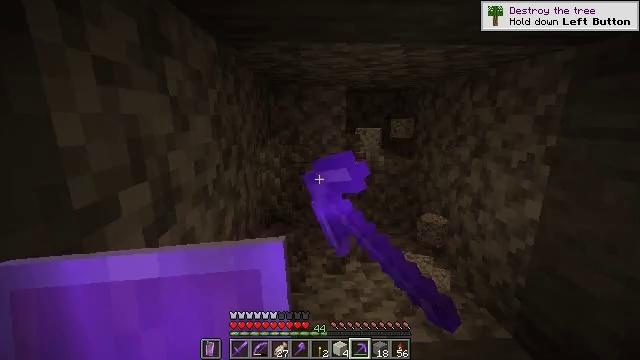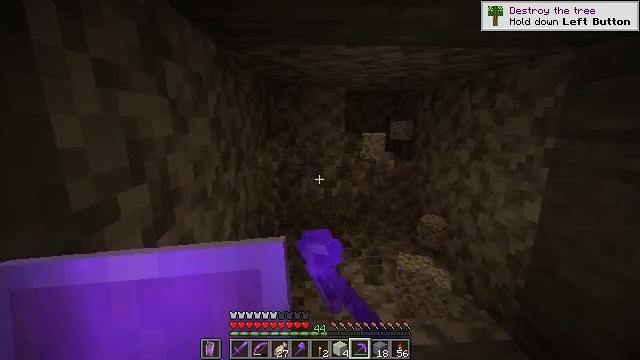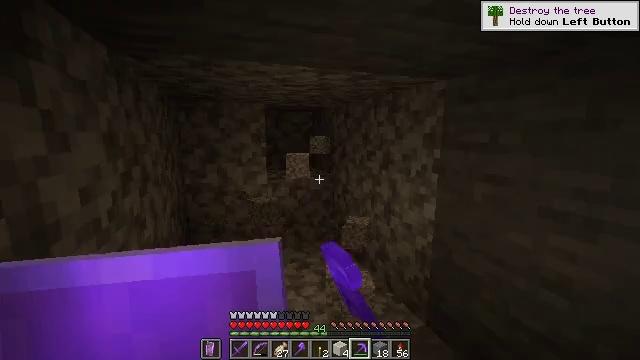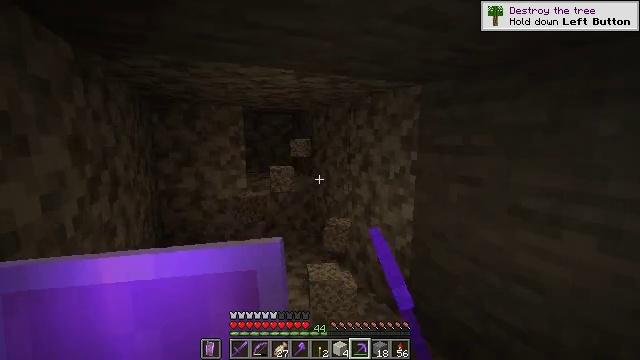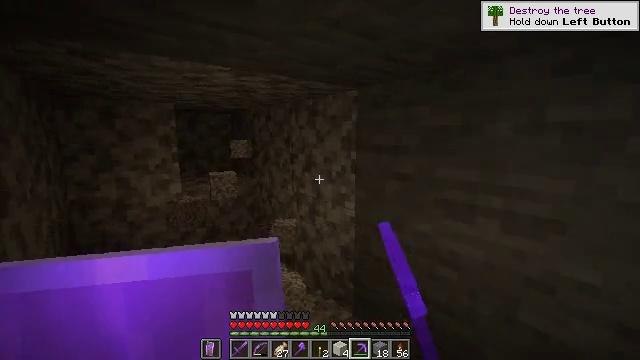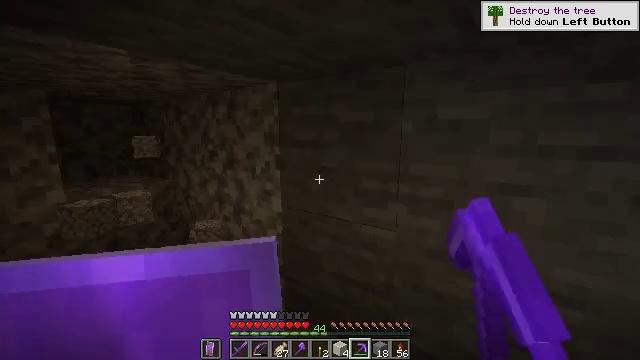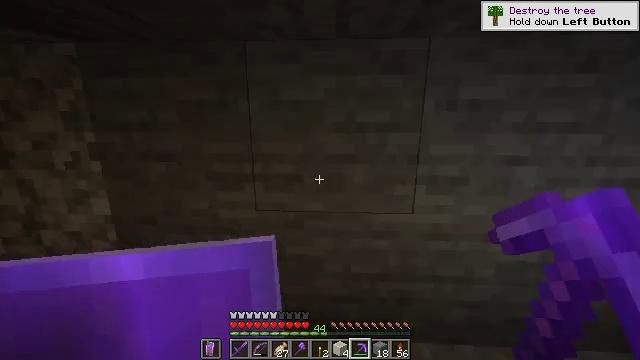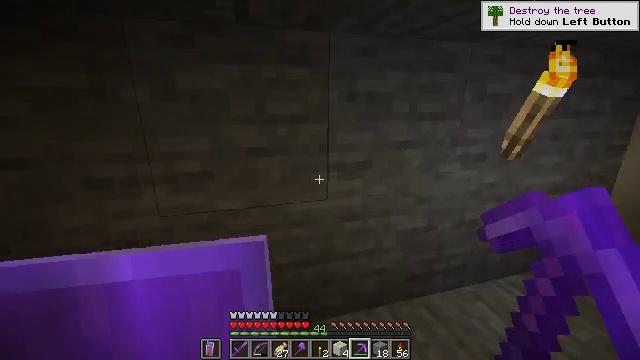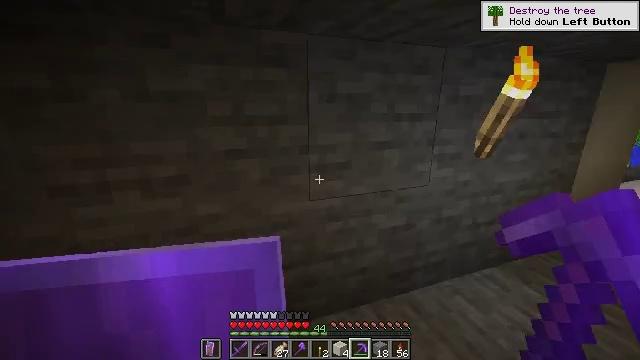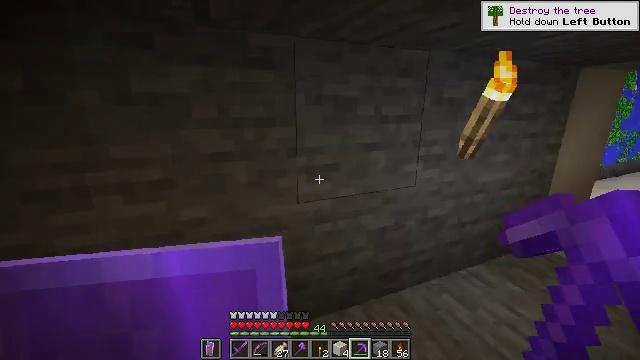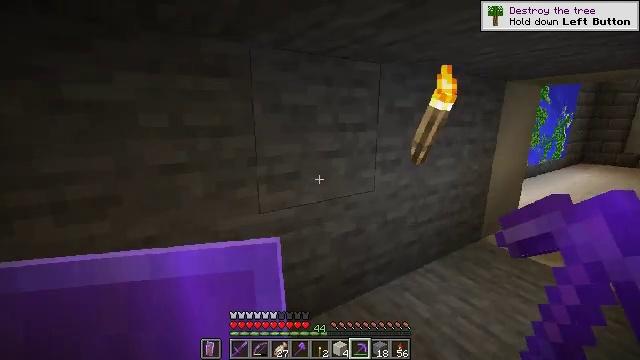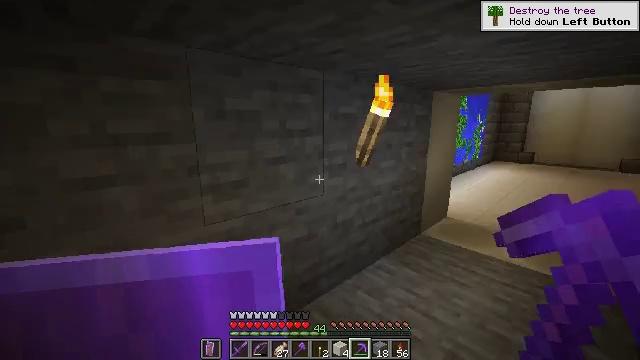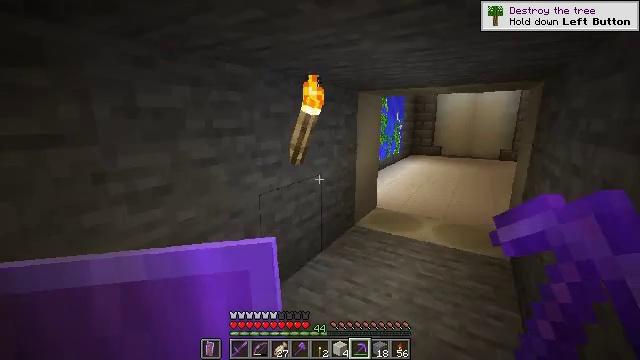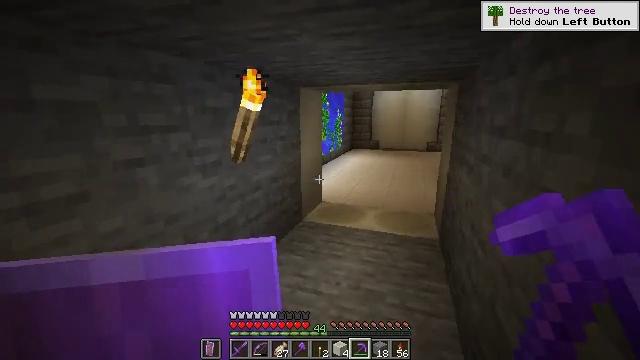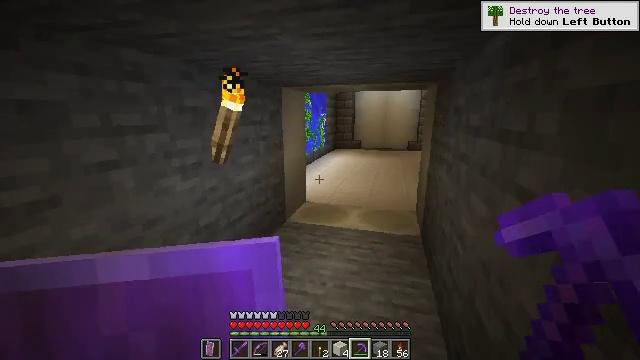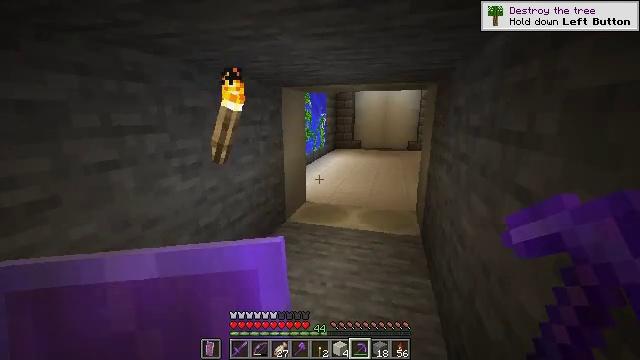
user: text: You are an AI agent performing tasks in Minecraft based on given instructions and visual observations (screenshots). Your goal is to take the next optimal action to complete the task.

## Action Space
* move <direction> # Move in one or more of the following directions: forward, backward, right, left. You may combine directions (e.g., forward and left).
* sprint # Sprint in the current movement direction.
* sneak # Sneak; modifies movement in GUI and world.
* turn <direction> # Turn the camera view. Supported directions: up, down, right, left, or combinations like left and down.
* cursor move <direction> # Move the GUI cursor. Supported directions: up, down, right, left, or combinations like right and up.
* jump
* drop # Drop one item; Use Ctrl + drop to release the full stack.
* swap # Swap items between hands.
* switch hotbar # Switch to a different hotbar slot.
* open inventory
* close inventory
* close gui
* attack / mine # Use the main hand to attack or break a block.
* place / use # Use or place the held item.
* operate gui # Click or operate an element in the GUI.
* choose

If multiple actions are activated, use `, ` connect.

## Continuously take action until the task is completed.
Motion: motion action
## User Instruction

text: Left click to collect the wall torch.
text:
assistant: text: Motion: attack / mine
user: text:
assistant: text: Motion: turn right and up
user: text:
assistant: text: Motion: turn right
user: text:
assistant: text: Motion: turn right
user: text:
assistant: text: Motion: turn right and down
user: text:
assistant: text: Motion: turn right and down
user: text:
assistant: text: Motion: turn right and down
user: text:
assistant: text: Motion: turn right
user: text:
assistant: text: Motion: turn right
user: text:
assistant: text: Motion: turn right and up
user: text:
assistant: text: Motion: turn right and up
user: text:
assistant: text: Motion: turn right
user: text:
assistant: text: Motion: turn right
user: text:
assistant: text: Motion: turn right
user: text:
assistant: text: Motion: no_op
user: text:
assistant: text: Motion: move forward
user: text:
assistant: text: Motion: move forward
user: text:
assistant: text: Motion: move forward
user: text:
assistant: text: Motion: move forward
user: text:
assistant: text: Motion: move forward
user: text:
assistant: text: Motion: move forward
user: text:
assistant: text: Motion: move forward
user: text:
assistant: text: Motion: move forward
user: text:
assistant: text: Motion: move forward
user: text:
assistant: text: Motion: move forward
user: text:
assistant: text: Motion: move forward
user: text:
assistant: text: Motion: move forward
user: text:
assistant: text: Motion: move forward
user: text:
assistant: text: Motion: move forward
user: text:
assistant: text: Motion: move forward